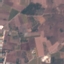
Land use / land cover: PermanentCrop